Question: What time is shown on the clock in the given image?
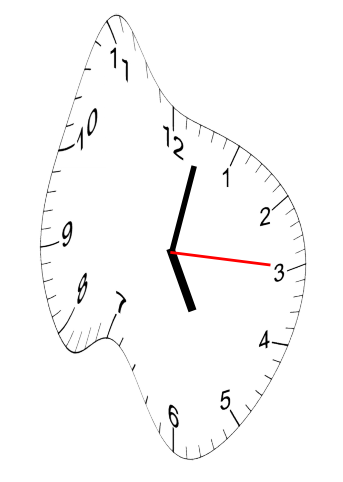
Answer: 05:02:15